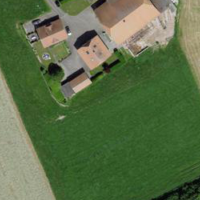
EUNIS habitat code: 52
Species observed at this site:
Falco subbuteo